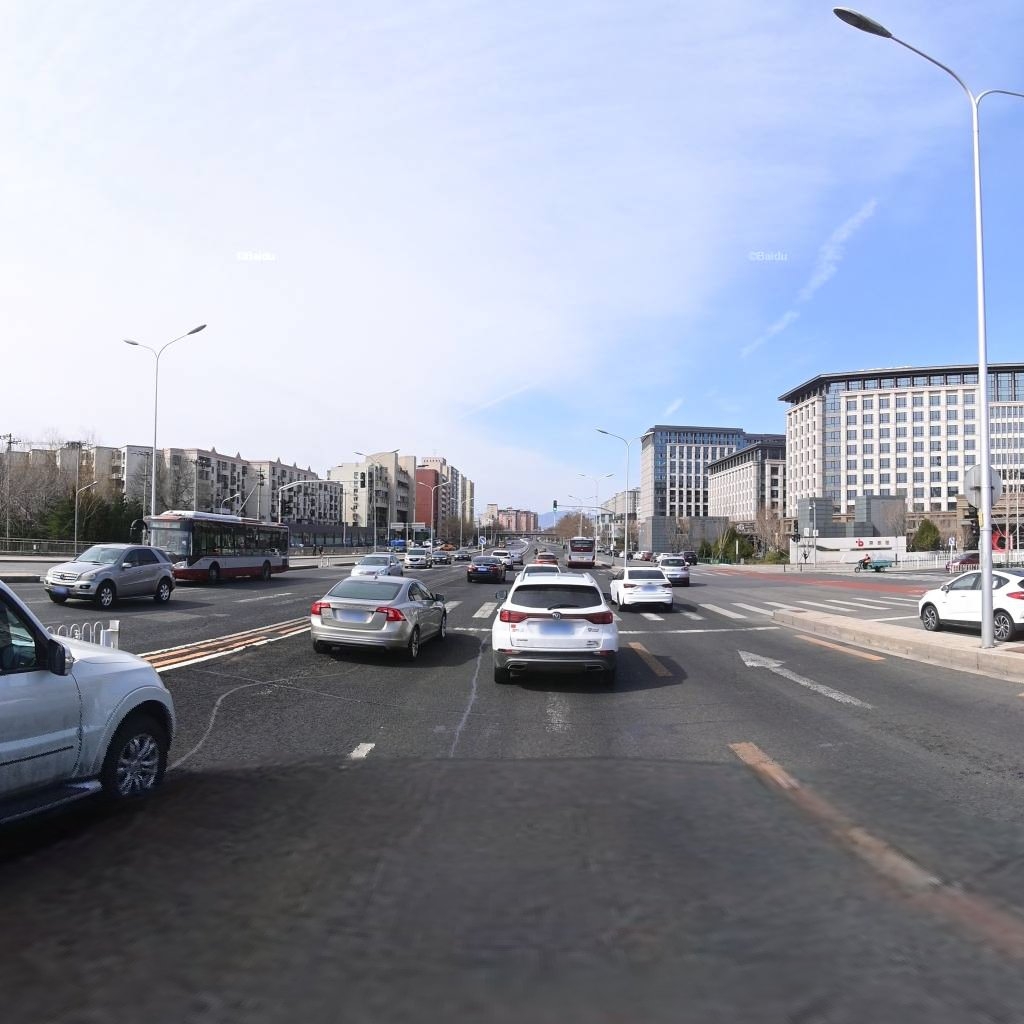
Region: Haidian
Road damage annotations: longitudinal patch, longitudinal patch, transverse patch